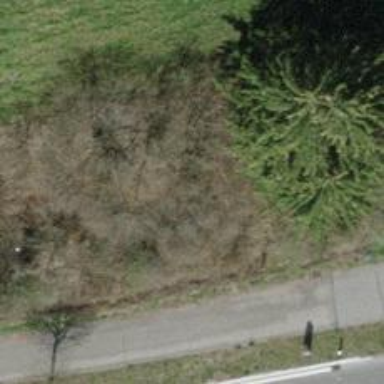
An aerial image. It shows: Single tag "natural: tree."